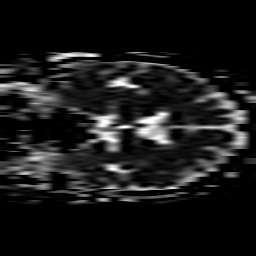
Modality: ADC
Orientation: coronal
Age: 65
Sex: female
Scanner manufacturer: philips
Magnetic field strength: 1.5 T
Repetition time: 4.824 s
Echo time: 0.07764 s